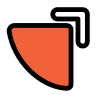
Cursor type: resize_ne
OS/theme: linux-bibata
Variant: white